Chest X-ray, AP view. Patient: 56 years old, sex F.
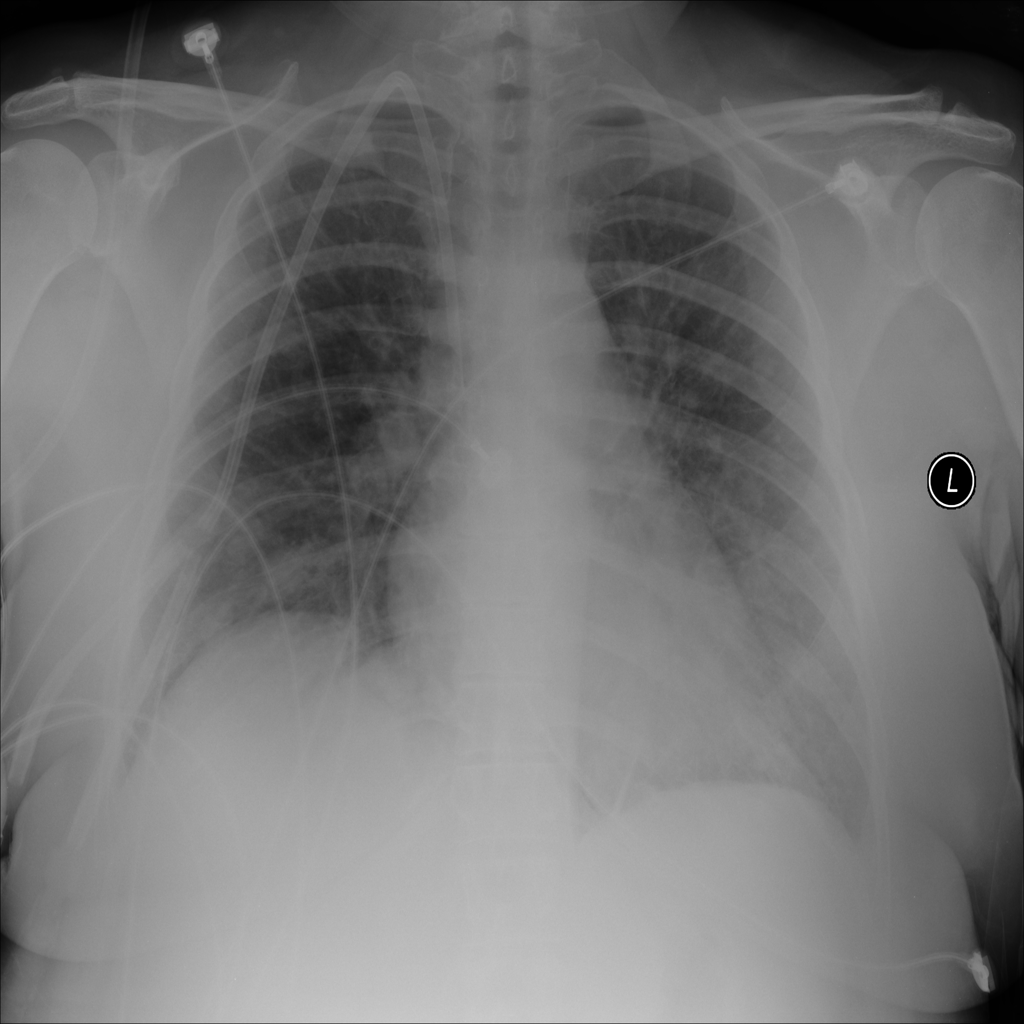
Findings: Edema, Infiltration, Mass, Pneumonia